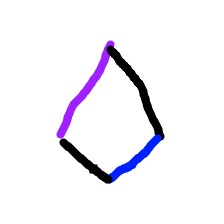
Shape: kite